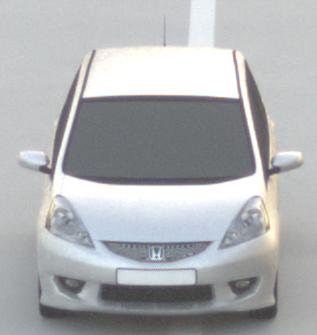
Make: Honda
Model: Jazz 1.2
Detailed model: Jazz (III) (11/08 - 04/11)
Model produced from: 2008/11
Model produced until: 2010/10
Doors: 5
Color: white
Road condition: dry road
Daytime: sunrise or sunset
Contrast: low contrast